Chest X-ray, PA view. Patient: 46 years old, sex F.
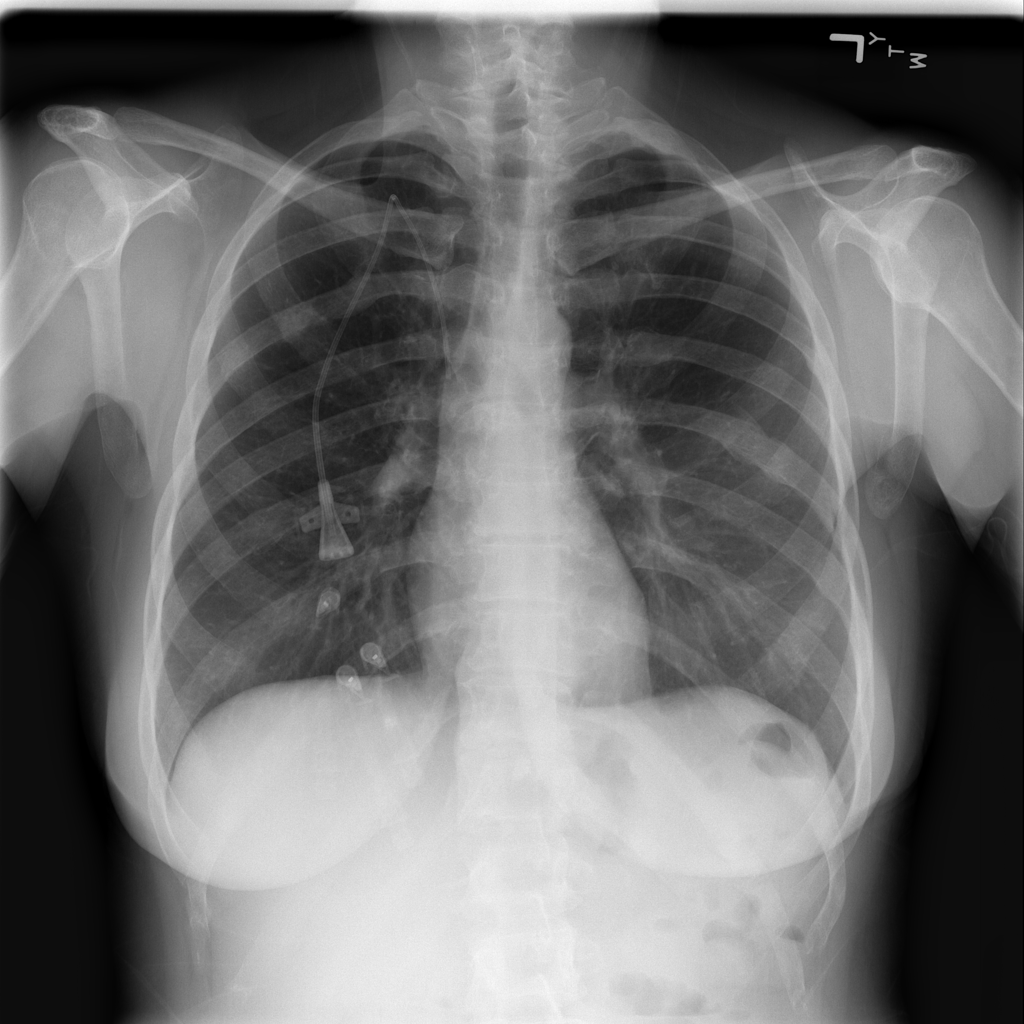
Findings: No Finding